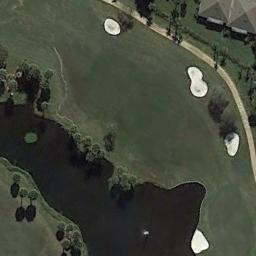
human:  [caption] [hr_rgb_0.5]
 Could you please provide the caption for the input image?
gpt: There are several bunkers and lakes on a large green lawn on the golf course and a path and many trees .

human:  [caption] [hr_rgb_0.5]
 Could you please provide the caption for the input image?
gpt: There is a road next to the golf course .

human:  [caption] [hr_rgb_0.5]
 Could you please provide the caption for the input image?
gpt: There are two large bunkers and two paths .

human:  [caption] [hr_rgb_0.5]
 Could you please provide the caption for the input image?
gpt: The golf course has a fairway, Two pavilions, A road and some sandpits and a lake is also in the golf course .

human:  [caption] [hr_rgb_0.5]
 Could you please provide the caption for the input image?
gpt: There are four bunkers and a lake on the golf course .